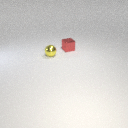
small yellow metal sphere in front of small red metal cube